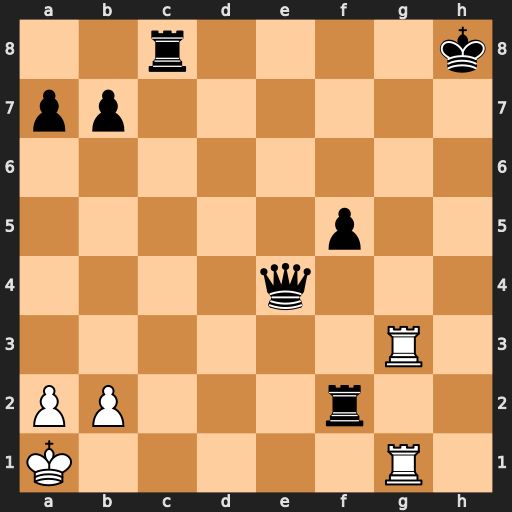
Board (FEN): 2r4k/pp6/8/5p2/4q3/6R1/PP3r2/K5R1
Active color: w
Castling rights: -
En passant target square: -
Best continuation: Rh3+ Qh4 Rxh4#